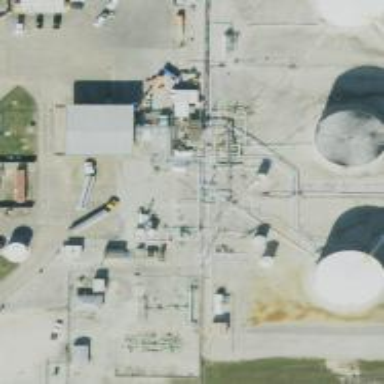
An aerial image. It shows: Storage tank that is man-made.